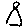
Label: triangle